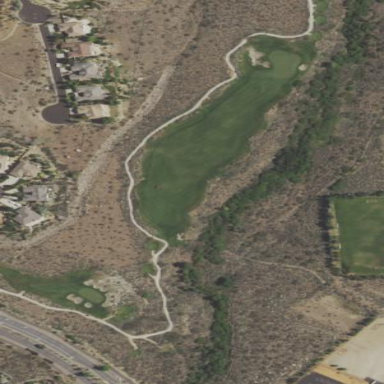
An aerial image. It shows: Area of rough grass used for golf.